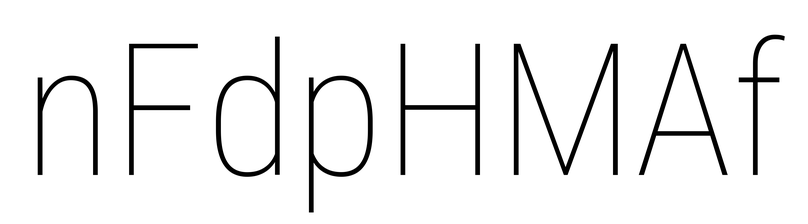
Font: Roboto_Condensed_Thin